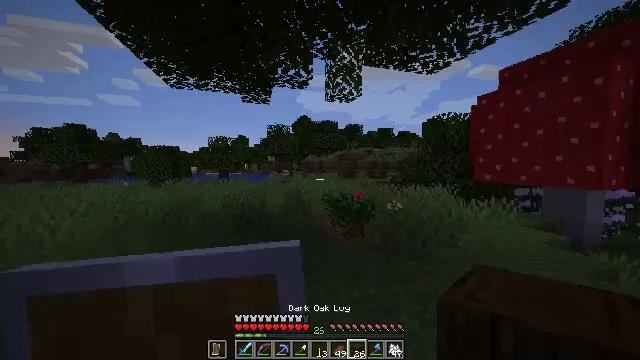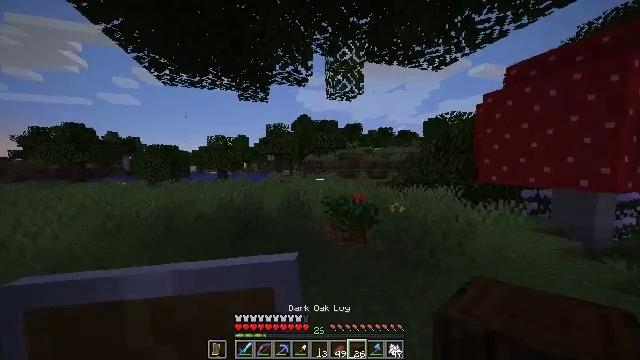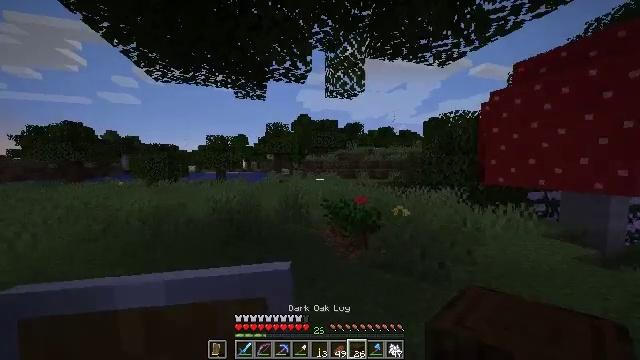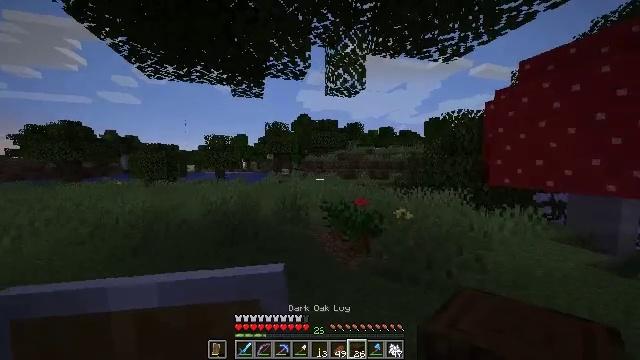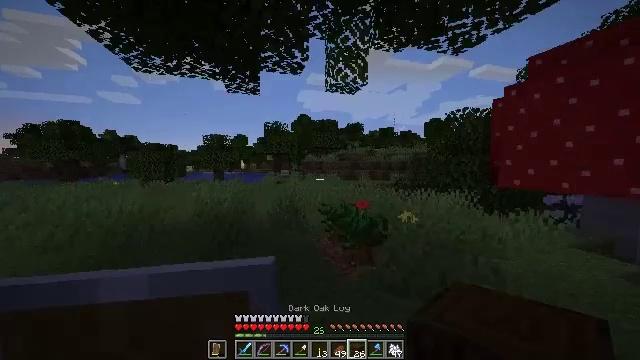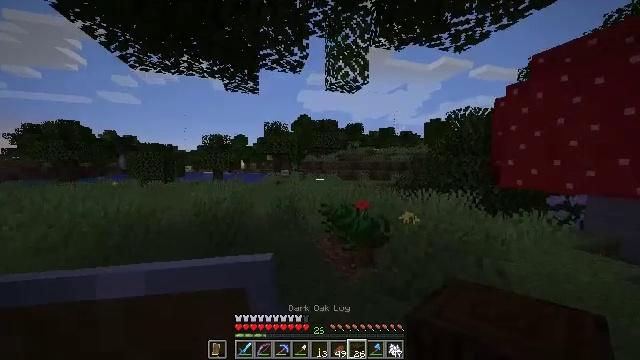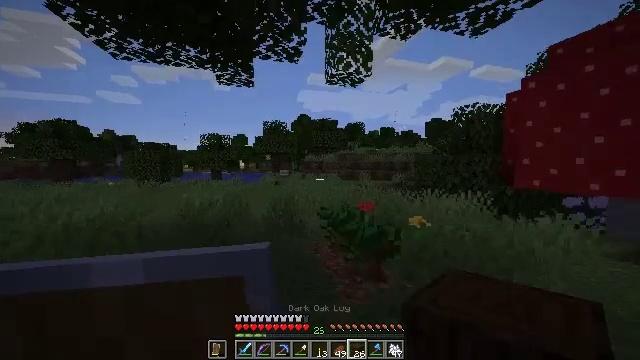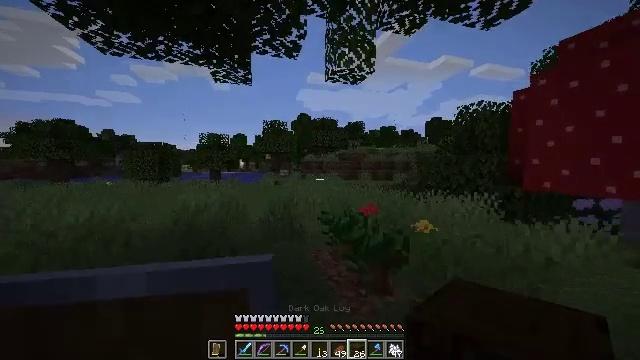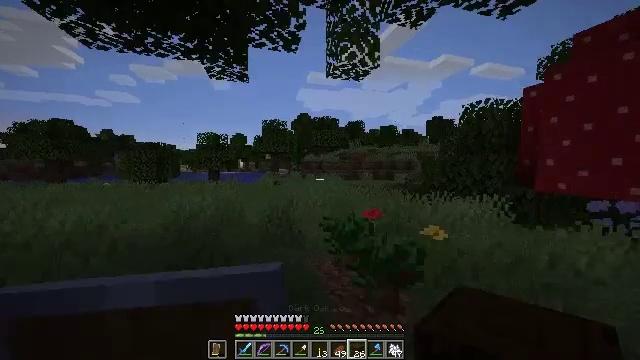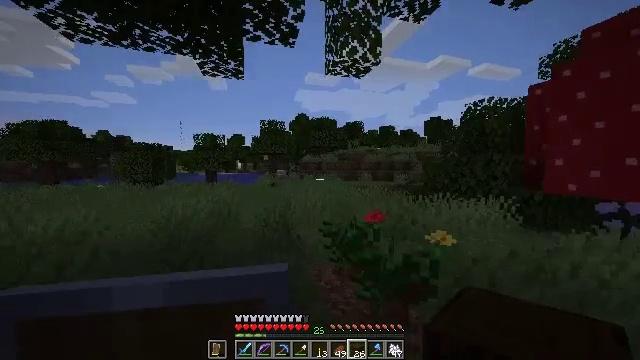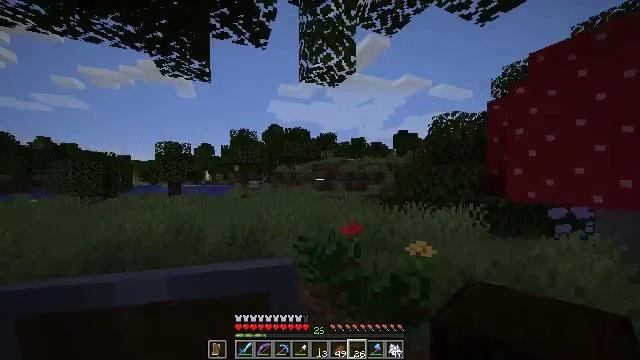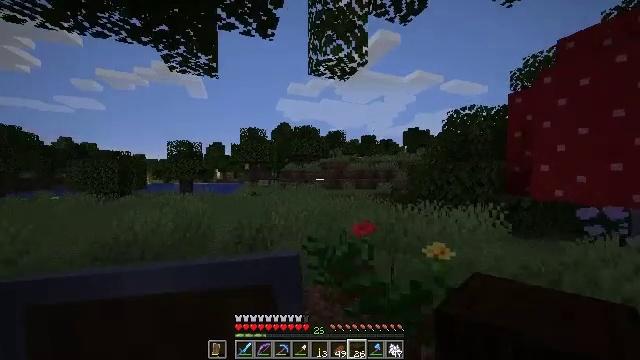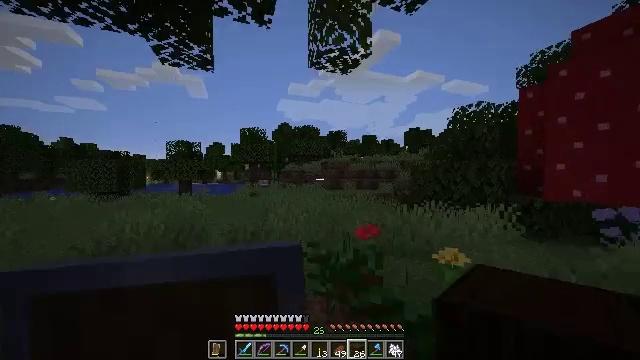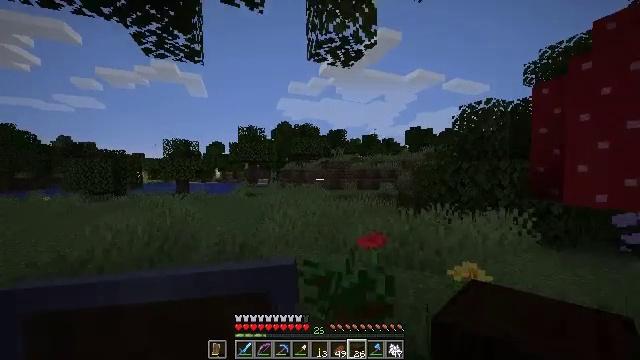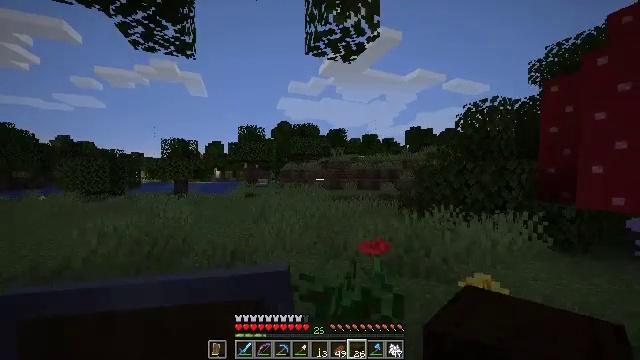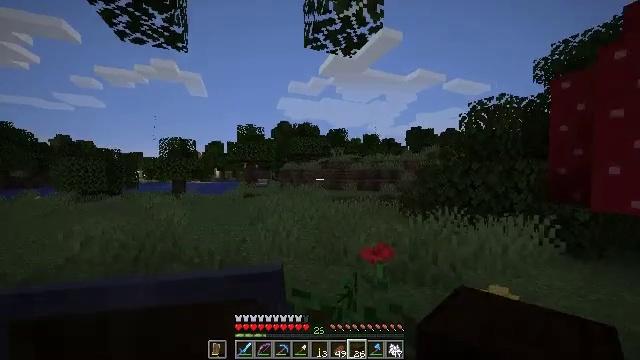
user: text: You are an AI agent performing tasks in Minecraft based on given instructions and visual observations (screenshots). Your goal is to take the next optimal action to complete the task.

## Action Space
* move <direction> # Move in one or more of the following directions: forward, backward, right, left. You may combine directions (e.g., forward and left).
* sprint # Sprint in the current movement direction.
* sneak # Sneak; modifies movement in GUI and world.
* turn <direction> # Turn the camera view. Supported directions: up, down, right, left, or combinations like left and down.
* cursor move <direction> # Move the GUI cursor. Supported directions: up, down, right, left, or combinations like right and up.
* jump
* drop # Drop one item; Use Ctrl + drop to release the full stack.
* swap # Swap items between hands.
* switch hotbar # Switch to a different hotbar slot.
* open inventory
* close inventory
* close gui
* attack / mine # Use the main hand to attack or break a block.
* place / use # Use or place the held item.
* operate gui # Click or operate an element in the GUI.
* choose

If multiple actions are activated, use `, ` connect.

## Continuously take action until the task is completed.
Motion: motion action
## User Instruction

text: craft item air
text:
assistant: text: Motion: move forward, sprint
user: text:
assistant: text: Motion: move forward
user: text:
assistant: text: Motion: move forward
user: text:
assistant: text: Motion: move forward
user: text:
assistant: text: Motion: move forward
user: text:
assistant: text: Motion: move forward
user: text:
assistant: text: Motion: move forward
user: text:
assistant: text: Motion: move forward
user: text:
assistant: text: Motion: move forward, sprint
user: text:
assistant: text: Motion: move forward, sprint, turn right and up
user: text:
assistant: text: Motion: move forward, turn left
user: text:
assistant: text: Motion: move forward, sprint
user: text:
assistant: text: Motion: move forward, sprint
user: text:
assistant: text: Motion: move forward
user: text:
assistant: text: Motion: move forward
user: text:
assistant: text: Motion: move forward
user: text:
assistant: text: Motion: move forward
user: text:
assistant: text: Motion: move forward
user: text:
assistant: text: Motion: move forward
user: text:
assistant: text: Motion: move forward, turn right and up
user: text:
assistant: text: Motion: move forward
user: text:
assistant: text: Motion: move forward, sprint
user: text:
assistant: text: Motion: move forward, sprint
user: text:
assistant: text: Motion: move forward
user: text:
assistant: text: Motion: move forward
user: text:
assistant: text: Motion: move forward
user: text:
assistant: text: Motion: move forward, turn right
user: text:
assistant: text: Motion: move forward, sprint, turn right
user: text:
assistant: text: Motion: move forward, sprint, turn right
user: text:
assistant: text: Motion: move forward